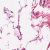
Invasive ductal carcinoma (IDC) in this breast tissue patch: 0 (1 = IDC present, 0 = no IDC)